Field crop: maize
Growth stage: 1
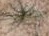
Species: salsola